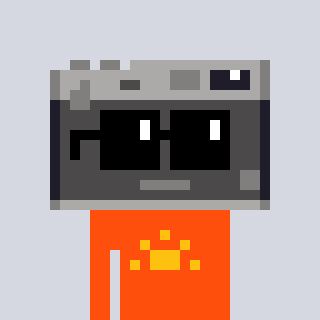
a pixel art character with square black sunglasses, a camera-shaped head and a orange-colored body on a cool background